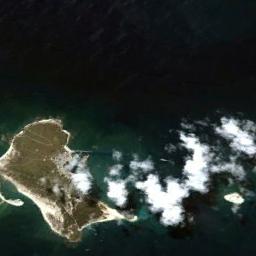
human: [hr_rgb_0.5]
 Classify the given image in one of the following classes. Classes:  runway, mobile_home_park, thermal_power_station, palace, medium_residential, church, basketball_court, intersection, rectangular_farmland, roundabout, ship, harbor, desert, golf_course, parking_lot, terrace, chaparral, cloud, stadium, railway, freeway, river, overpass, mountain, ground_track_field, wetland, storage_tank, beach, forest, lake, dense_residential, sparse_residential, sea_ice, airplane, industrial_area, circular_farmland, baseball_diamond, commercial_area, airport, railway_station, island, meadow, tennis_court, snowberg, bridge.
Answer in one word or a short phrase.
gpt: island